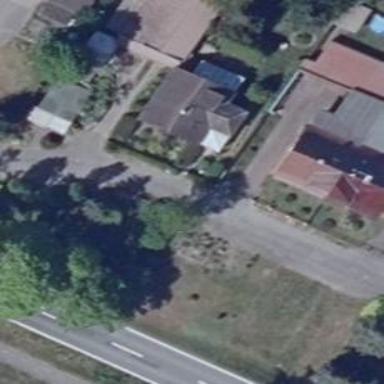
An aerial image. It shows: Residential road.